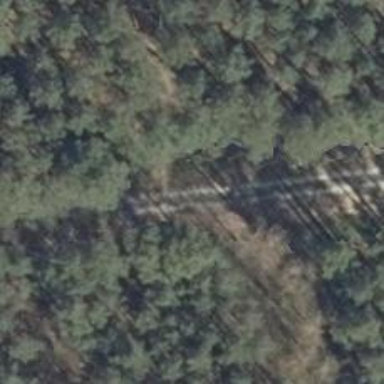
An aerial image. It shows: Track with grade2 tracktype.